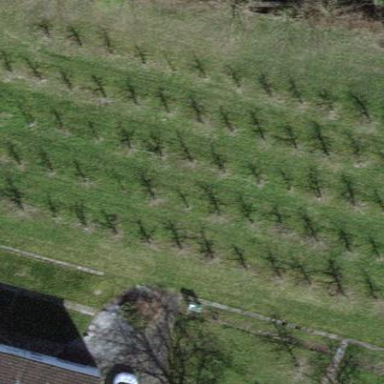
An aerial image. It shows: Orchard.